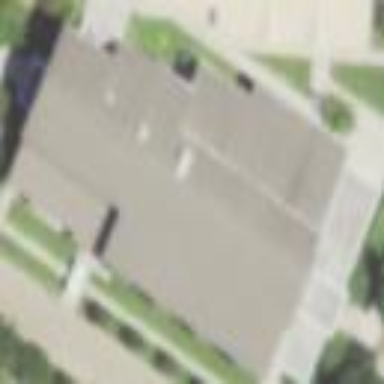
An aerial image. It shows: School building.